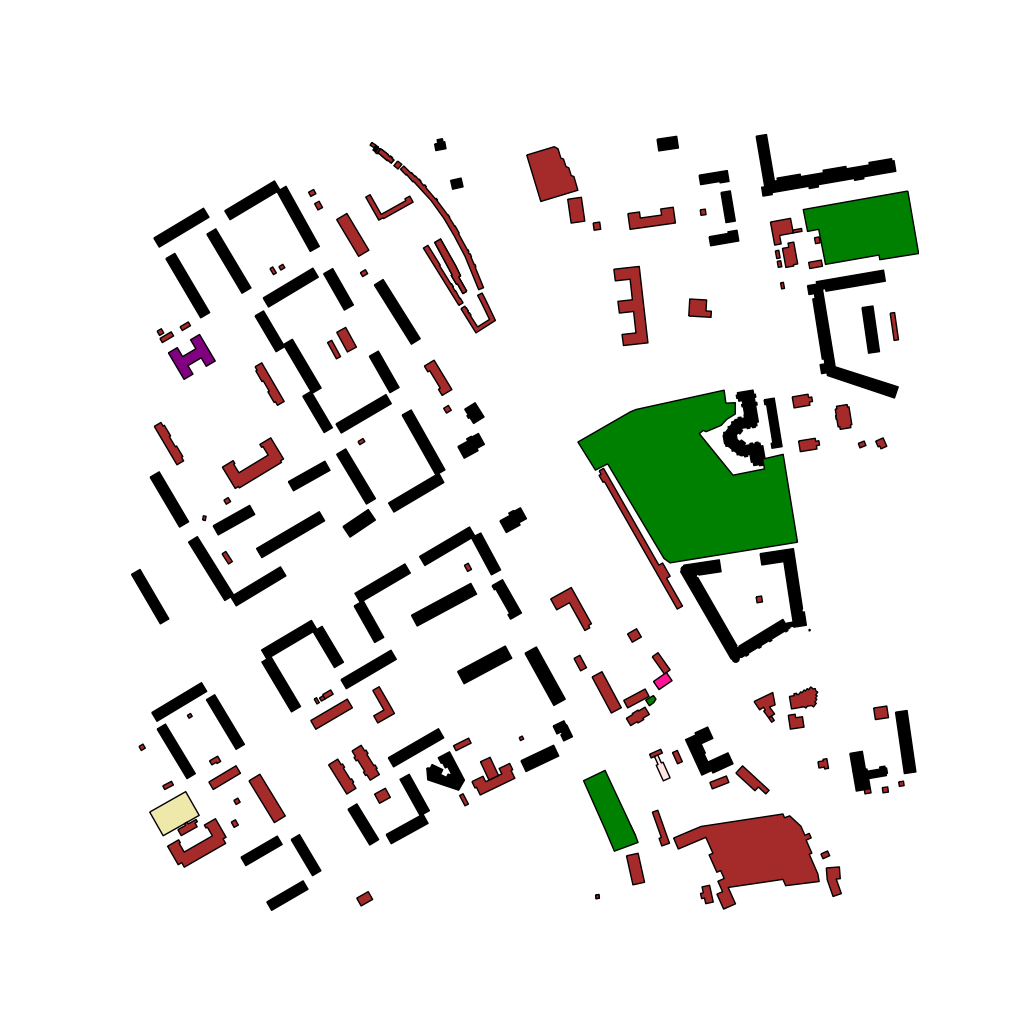
Tags: overhead vector_map, business, industrial, recreation, residential, transport, historical, modern, soviet, high_rise, individual_rise, low_rise, medium_rise, density_2, Building, Facility, Gas, Kinder, Park, Rail, Ythsport, 1.0 km²